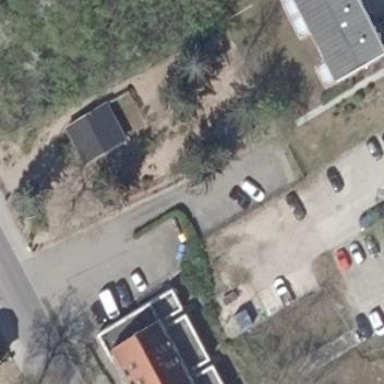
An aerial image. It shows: Parking area surfaced with paving stones.